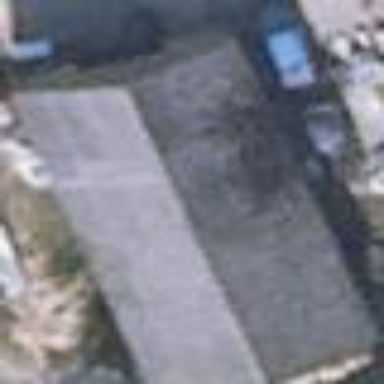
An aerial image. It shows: Gabled building.